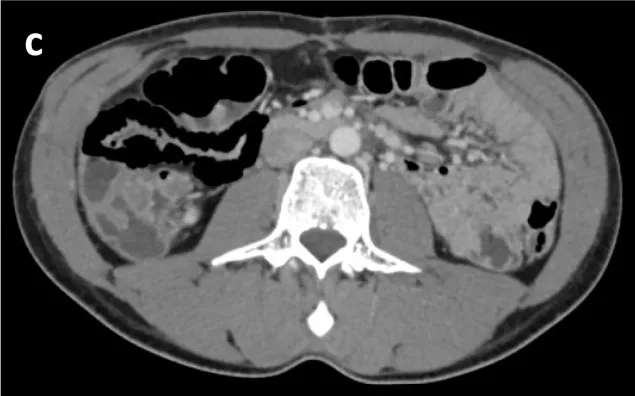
Axial view in soft tissus window setting. Showing gas in multiple small cysts within the wall of the terminal ileum. Presence of pneumoperitoneum under the left hemi diaphragm and within the mesenter (arrowheads).
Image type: radiology (ct)